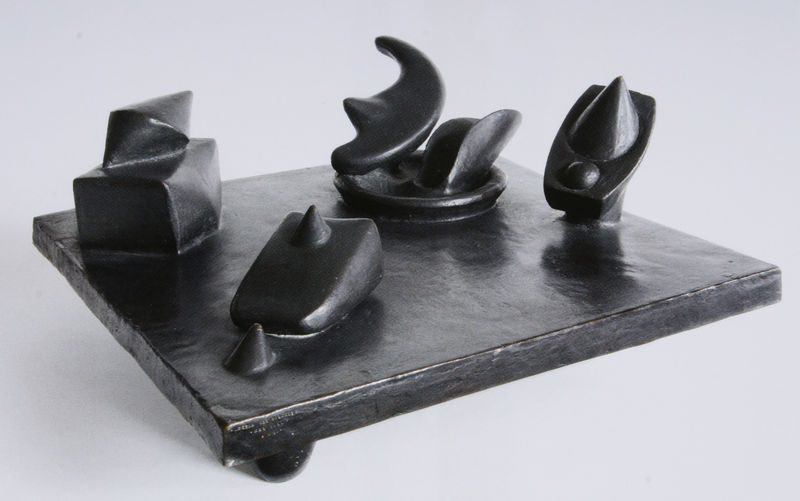
Titel: La table est mise, Gedeckter Tisch
Künstler: Max Ernst
Institution: Privatsammlung
Schlagwörter: weiß, grau, schwarz, sockel, spiegelung, skulptur, moderne, abstrakt, modern, figuren, metall, bronze, plastik, plinthe, vier, kegel, kugel, objekte